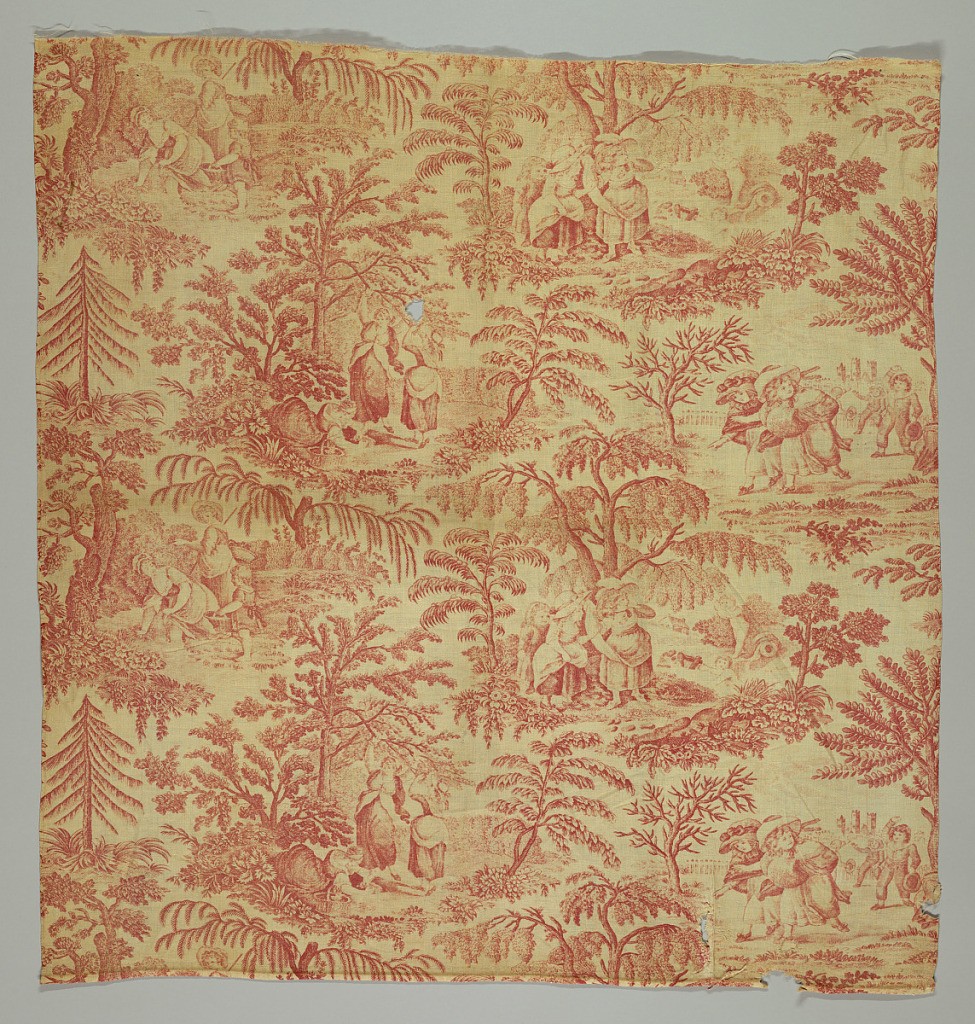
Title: Textile
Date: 1805–1810
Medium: cotton Technique: printed by engraved roller on plain weave
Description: Four different scenes of children playing  and young women collecting nuts. In red on white.